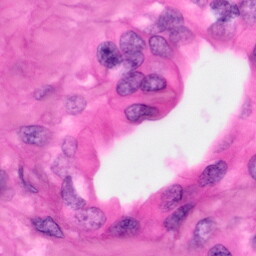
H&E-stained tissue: Pancreatic